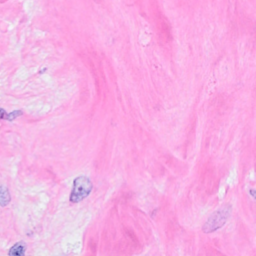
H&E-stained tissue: Breast